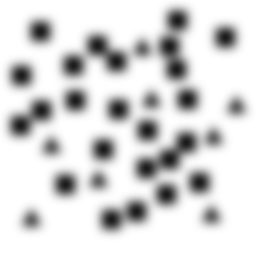
Squares: 24
Triangles: 8
Stars: 0
Total shapes: 32